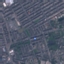
Label: Residential